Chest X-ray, PA view. Patient: 16 years old, sex F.
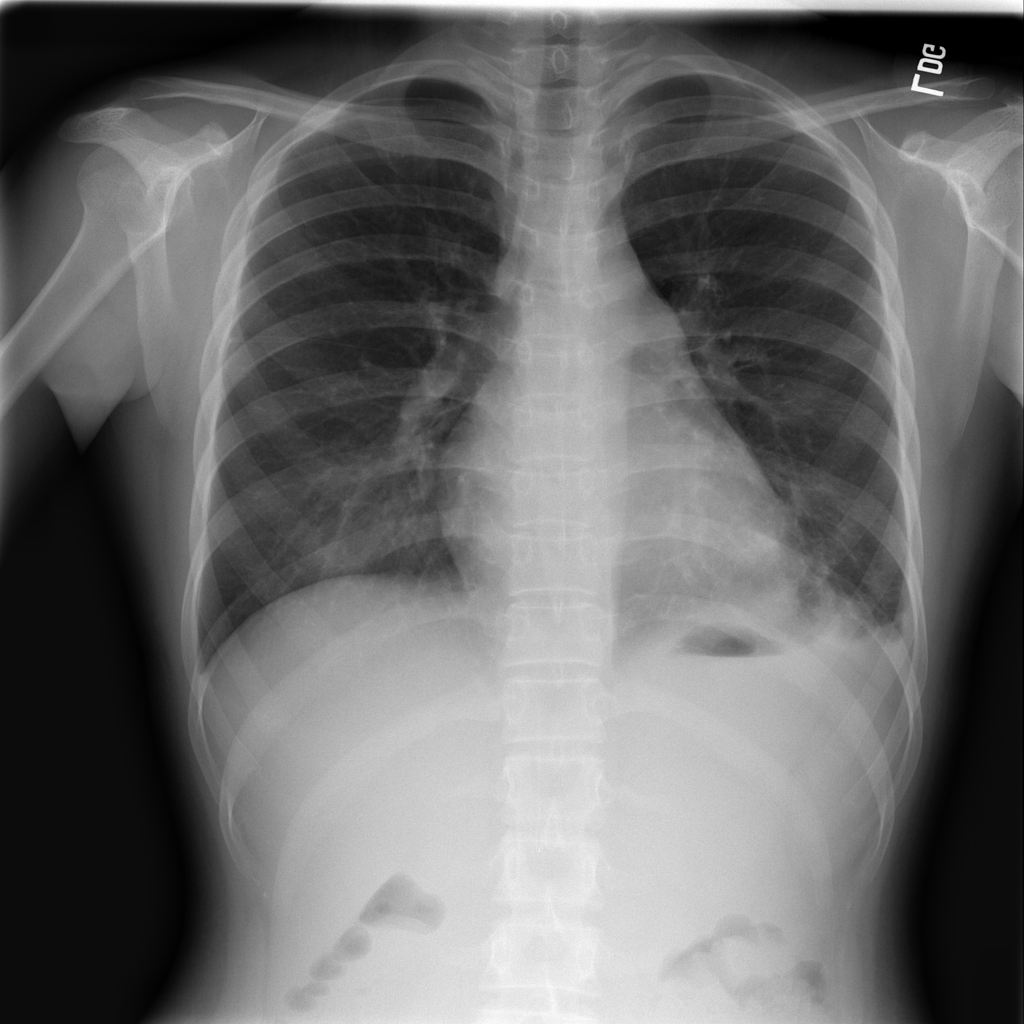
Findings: Effusion, Infiltration